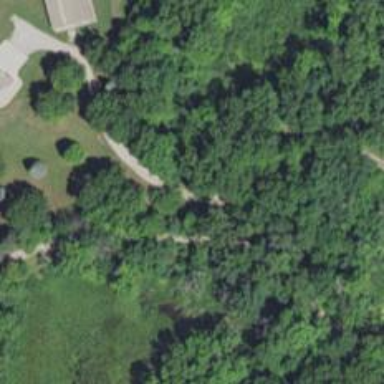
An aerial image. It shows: Driveway leading to service road.